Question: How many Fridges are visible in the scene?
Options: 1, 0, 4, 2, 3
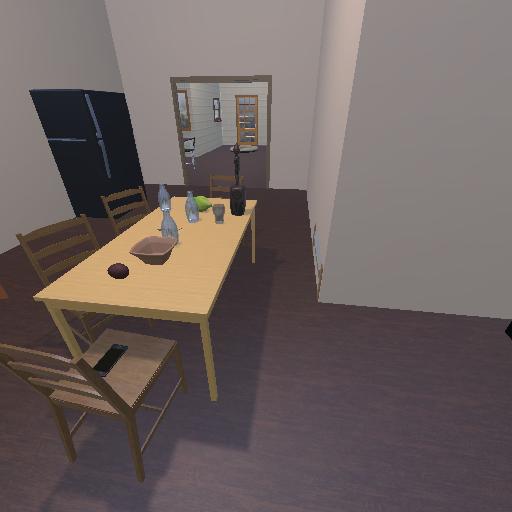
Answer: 1